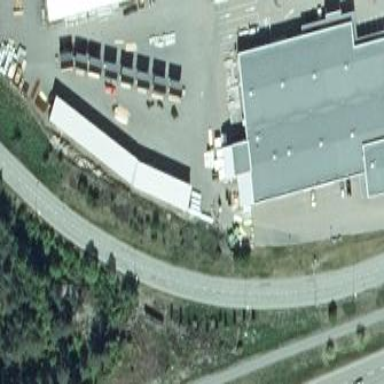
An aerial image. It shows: Retail building.